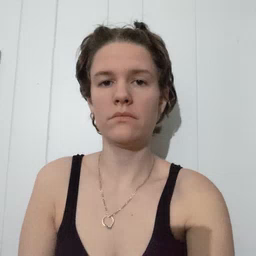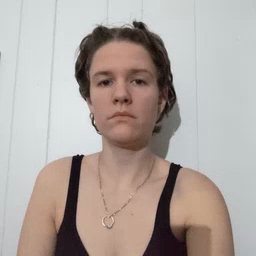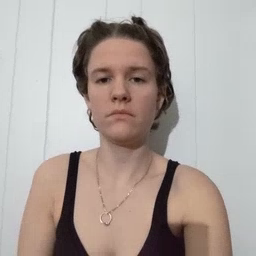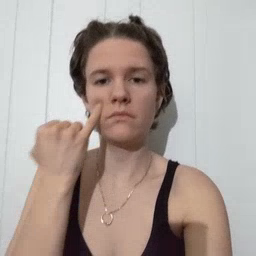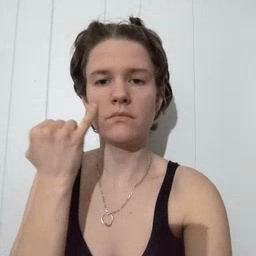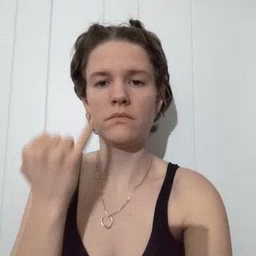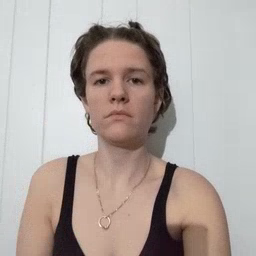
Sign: if